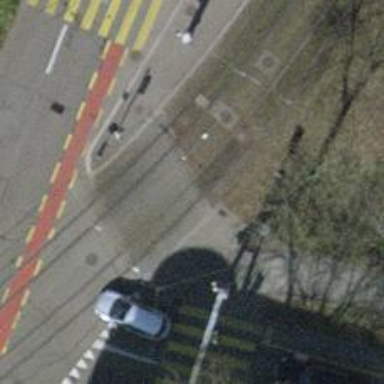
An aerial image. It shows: Tram crossing with traffic signals.